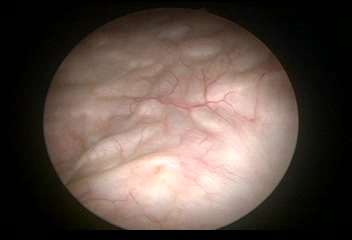
Modality: WLC
Class: Anatomical landmarks
Subclass: UreteralOrifice
Bladder cancer association: No
Annotated structures: Left ureteral orifice